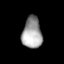
Tissue: lung
Cell type: Endothelial cells
Senescence score: 0.6855
Nuclear area (px): 601
Mean DAPI intensity: 161.206